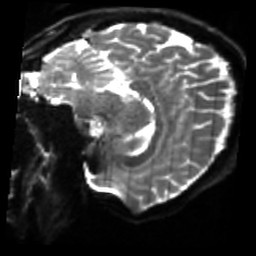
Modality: sbref
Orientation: sagittal
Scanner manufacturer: siemens
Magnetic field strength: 3 T
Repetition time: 4 s
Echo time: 0.0594 s